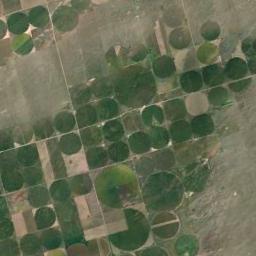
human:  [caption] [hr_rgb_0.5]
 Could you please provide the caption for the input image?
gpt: Many dark green circular farmlands with different radii are neatly arranged on the ground .

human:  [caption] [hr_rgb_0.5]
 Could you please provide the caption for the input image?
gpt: Different round fields have different colors .

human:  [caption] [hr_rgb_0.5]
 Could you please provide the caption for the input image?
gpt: There are some green circle farmland and bare square farmland .

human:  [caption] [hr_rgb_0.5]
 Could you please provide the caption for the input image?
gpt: Many dense green and tan mixed circular farmlands of different sizes, With irregular circles .

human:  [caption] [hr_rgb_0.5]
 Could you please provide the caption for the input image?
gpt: There are many cultivated circular farmlands of different sizes .